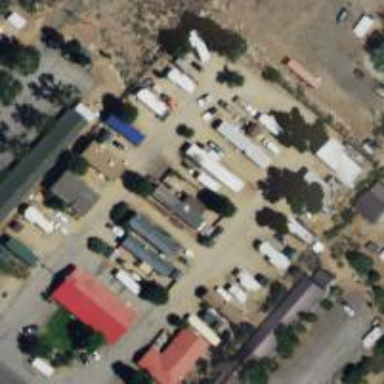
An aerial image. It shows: Residential area described as Trailer Park.